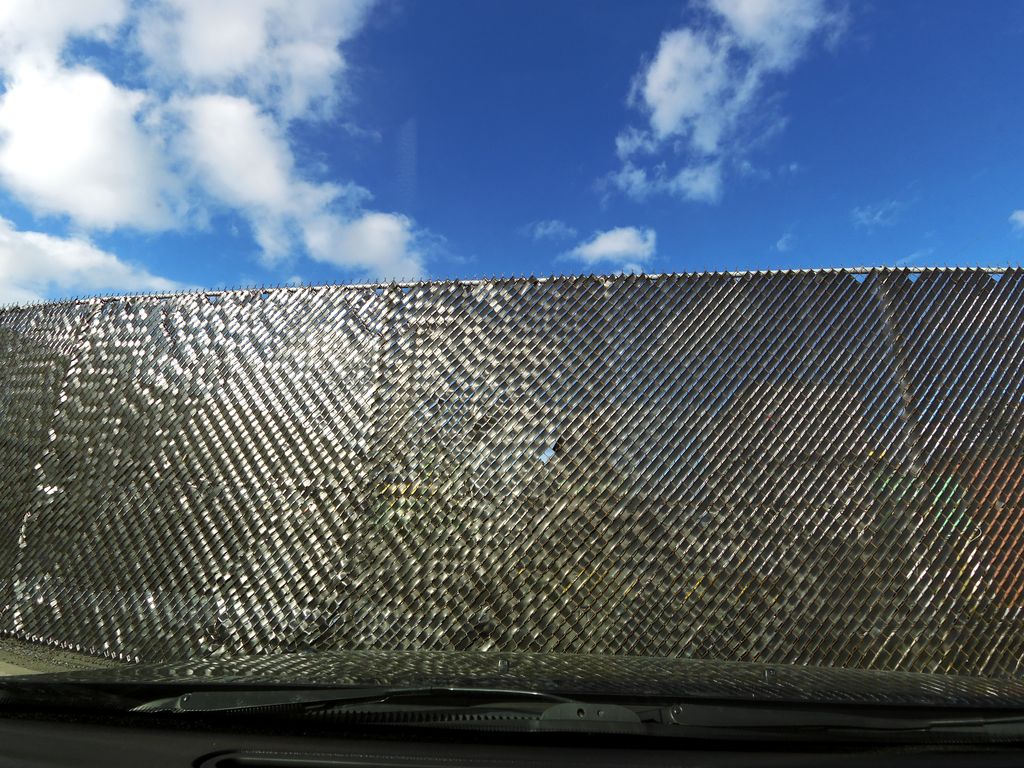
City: hamilton